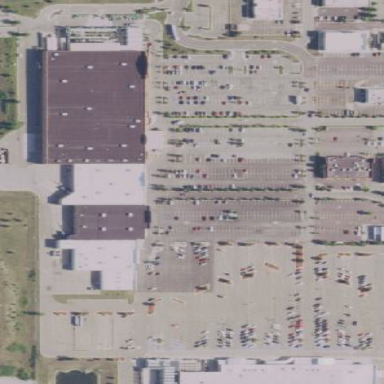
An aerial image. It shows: Retail area.